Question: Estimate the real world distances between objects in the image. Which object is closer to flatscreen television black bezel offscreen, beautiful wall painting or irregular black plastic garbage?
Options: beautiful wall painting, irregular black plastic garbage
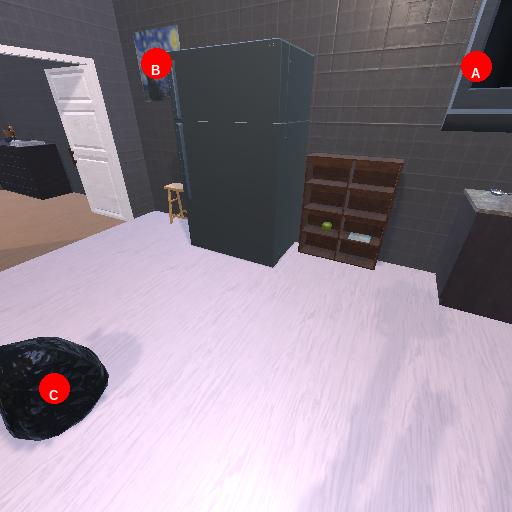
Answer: beautiful wall painting